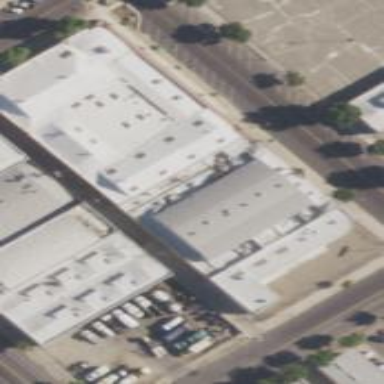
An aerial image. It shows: Events venue building.